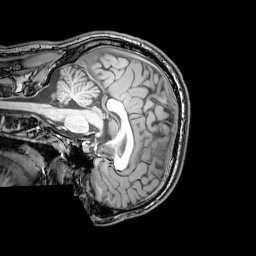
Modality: T1w
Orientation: sagittal
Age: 25
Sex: male
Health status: healthy
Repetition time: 0.081 s
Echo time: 0.037 s